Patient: sex M, age 64
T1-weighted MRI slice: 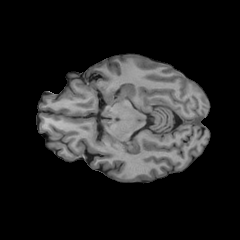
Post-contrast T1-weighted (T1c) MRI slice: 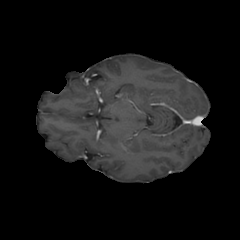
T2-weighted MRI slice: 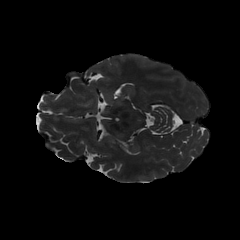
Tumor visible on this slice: no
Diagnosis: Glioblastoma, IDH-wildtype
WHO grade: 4